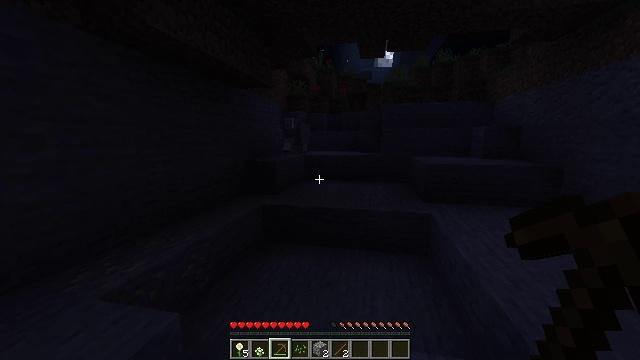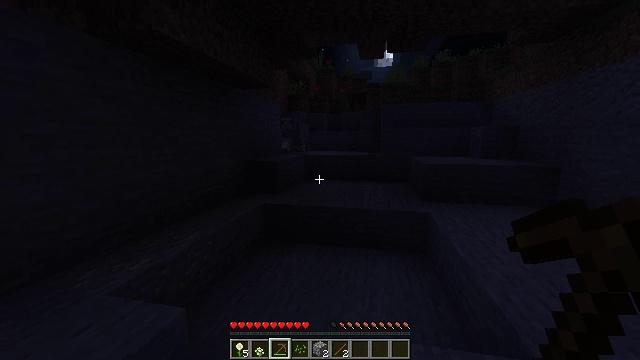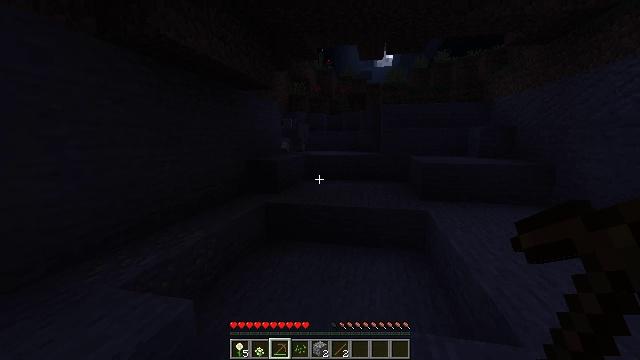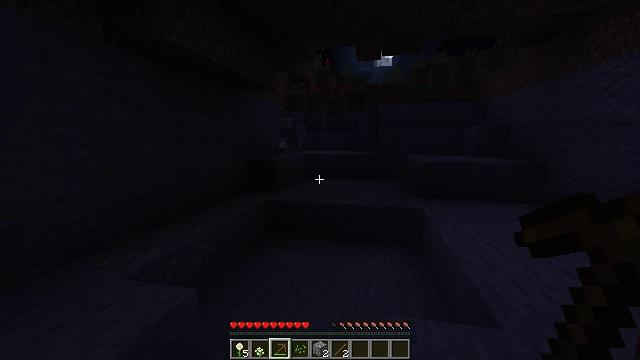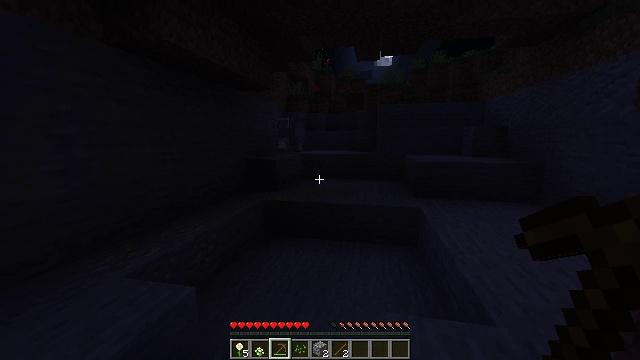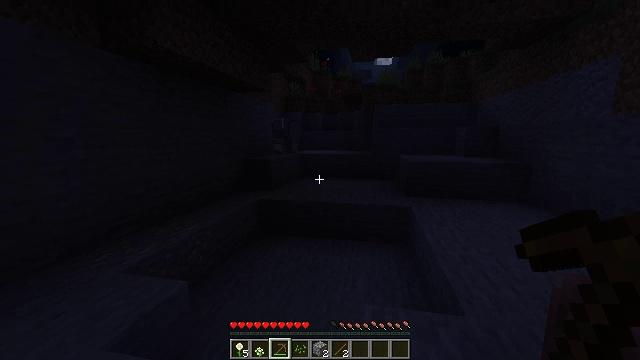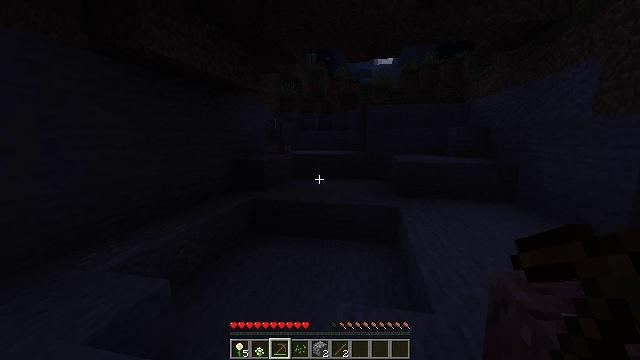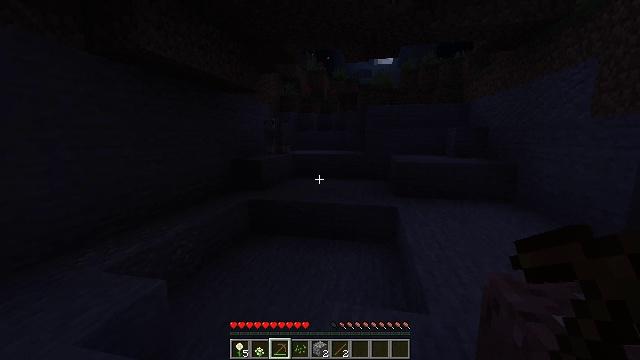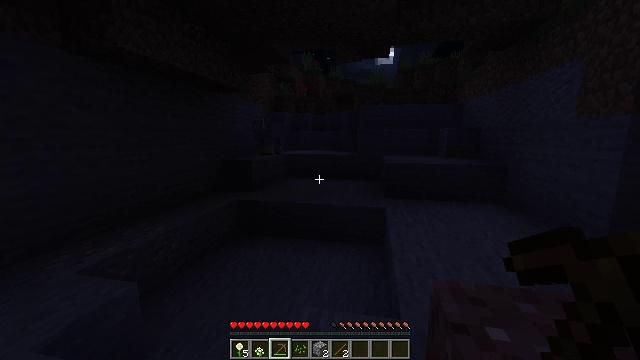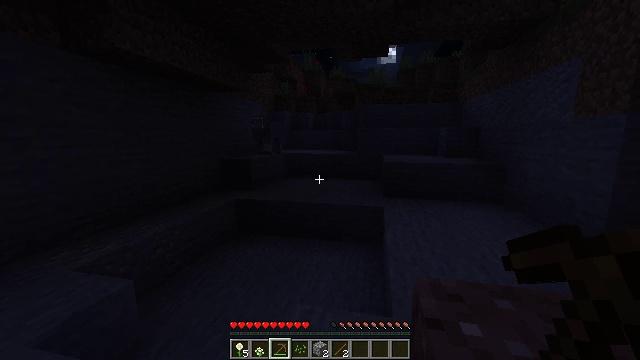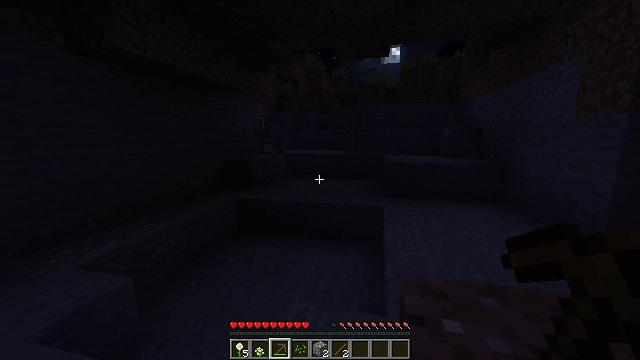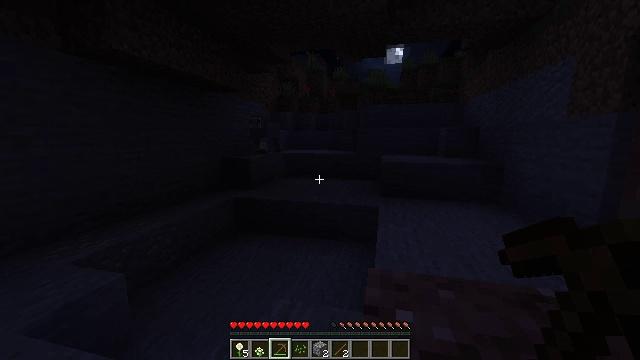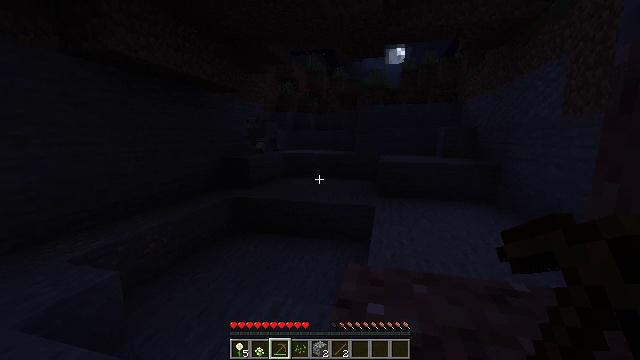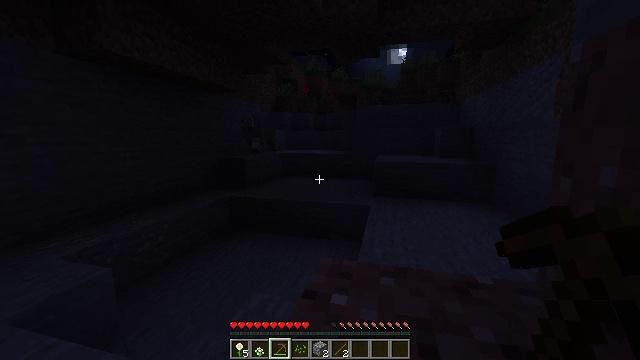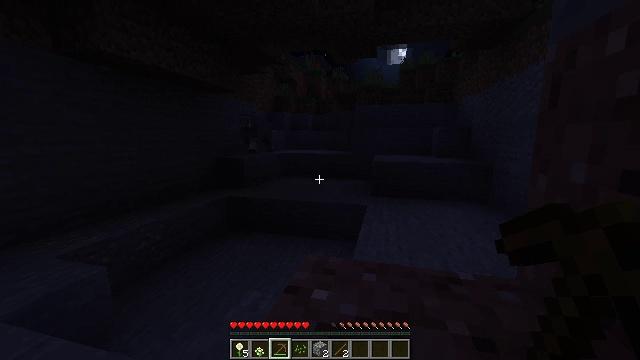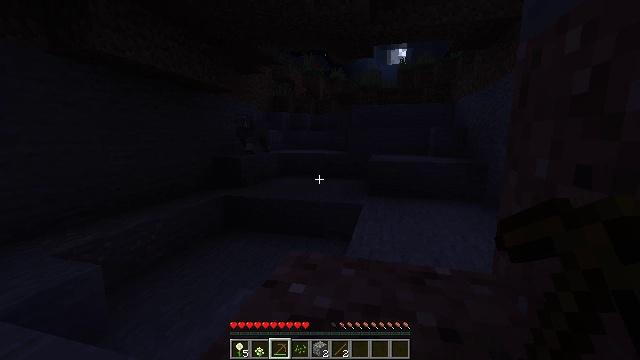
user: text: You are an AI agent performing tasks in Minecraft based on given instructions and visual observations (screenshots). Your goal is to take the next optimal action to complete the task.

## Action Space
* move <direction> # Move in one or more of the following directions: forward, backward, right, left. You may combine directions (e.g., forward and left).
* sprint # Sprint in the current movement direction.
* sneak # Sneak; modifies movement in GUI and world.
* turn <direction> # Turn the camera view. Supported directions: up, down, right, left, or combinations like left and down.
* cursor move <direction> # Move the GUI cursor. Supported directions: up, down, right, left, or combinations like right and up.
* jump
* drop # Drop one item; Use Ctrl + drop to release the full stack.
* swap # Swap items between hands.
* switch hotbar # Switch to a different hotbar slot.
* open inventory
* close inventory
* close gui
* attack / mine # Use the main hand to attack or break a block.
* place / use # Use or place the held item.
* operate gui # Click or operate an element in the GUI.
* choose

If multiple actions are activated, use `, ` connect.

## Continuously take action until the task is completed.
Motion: motion action
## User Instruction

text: Extract coal from the ore block.
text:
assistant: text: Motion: move back
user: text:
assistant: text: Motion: move back
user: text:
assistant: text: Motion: move back and move right
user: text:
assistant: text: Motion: move back and move right
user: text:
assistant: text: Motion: move right
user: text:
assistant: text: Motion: move right
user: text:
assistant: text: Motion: move forward and move right
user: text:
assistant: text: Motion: move forward and move right
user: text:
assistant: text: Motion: move forward and move right
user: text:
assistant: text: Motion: move forward and move right
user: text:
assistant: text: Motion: move forward and move right
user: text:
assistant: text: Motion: move forward and move right
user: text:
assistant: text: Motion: move forward and move right
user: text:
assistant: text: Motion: move forward and move right
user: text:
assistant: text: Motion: move forward and move right
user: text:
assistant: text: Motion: move forward and move right
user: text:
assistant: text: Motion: move forward
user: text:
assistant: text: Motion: move forward
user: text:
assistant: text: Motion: move forward
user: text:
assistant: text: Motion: move forward
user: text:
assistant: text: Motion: move forward
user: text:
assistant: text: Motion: move forward
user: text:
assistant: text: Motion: move forward
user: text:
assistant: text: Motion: move forward and move left
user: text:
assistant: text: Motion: move forward and move left
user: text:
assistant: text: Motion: move forward and move left
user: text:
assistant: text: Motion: move forward and move left, turn up
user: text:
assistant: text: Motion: move forward and move left, turn right and up
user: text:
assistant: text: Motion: move forward and move left, turn right and up
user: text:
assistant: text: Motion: move forward, turn right